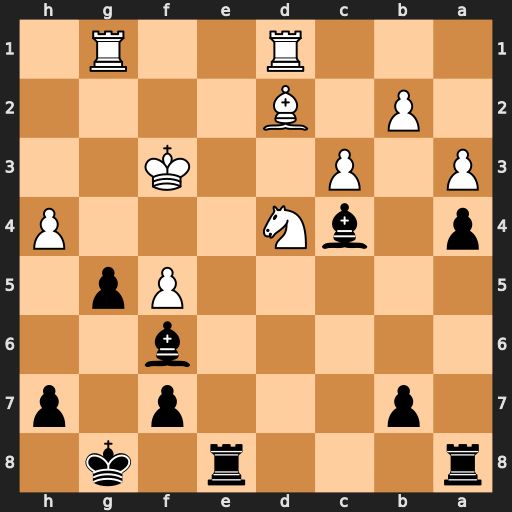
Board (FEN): r3r1k1/1p3p1p/5b2/5Pp1/p1bN3P/P1P2K2/1P1B4/3R2R1
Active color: b
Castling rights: -
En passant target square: -
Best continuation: Bxd4 cxd4 Be2+ Kg3 Bxd1